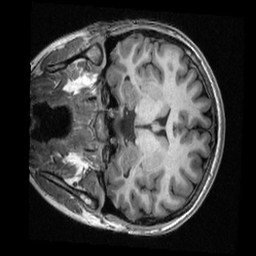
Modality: T1w
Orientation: coronal
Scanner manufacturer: ge
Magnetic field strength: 3 T
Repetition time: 0.00764 s
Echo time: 0.002916 s